Field crop: maize
Growth stage: 2
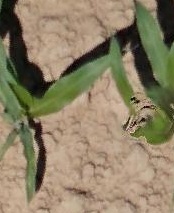
Species: maize